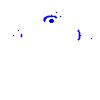
Particle: pion